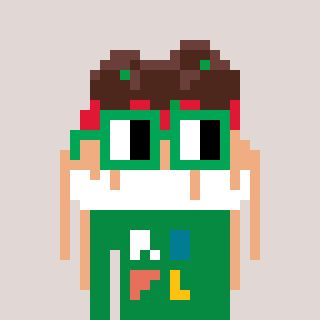
a pixel art character with square green glasses, a spaghetti-shaped head and a green-colored body on a warm background